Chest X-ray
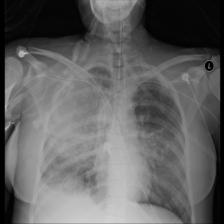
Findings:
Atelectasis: negative
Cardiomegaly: negative
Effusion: positive
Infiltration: positive
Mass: negative
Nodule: negative
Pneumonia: negative
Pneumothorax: negative
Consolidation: positive
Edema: negative
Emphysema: negative
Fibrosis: negative
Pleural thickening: negative
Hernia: negative